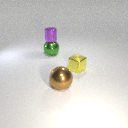
small yellow metal cube to the right of large green metal sphere